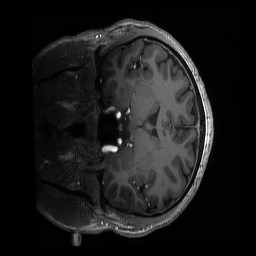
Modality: T1w
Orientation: coronal
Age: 27
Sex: male